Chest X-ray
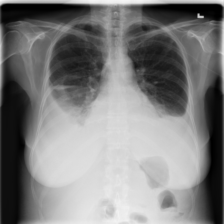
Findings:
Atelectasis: negative
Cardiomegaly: negative
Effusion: negative
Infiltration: negative
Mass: negative
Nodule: negative
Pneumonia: negative
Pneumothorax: negative
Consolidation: negative
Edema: negative
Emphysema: negative
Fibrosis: negative
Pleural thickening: negative
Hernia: negative